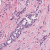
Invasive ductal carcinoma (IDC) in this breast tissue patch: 1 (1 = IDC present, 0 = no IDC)